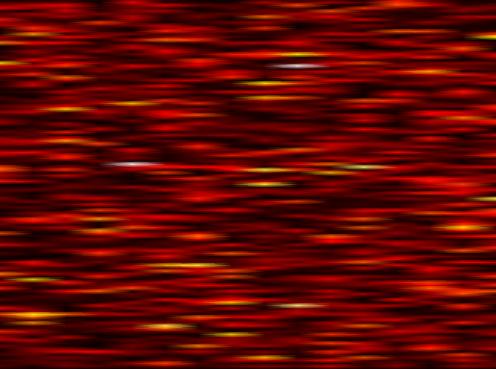
Label: WOLA